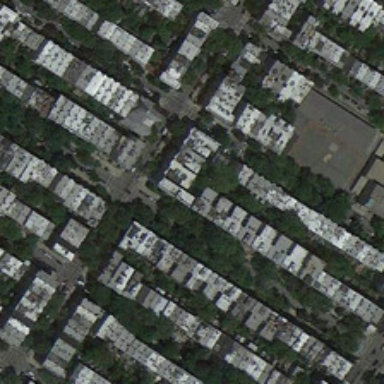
Many buildings and green trees are in a dense residential area .